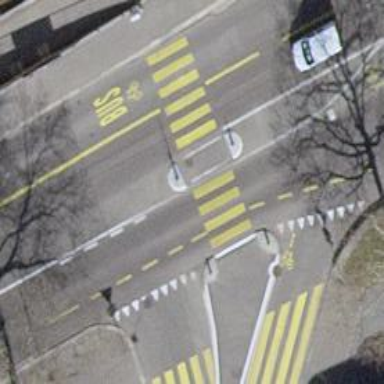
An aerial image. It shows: Zebra crossing with road island.